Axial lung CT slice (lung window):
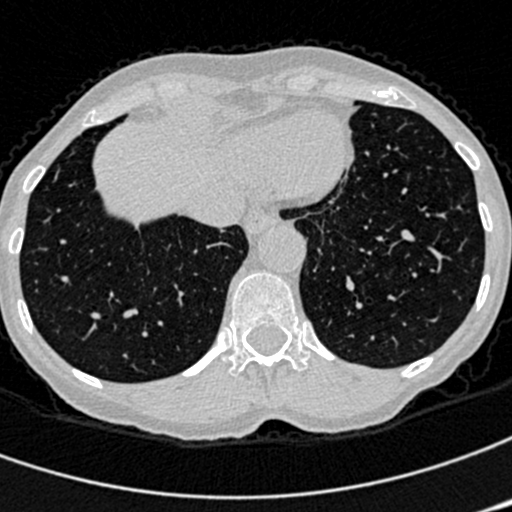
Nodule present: no